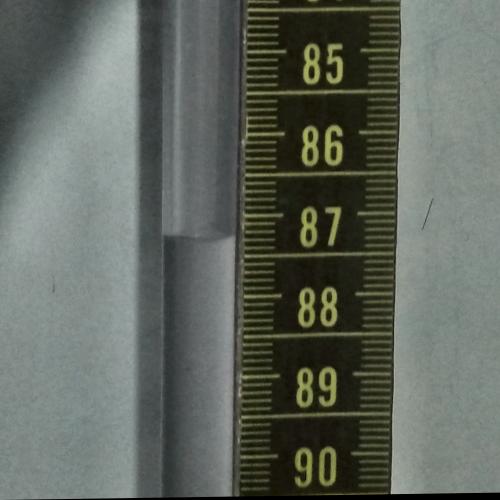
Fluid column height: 87.3 cm